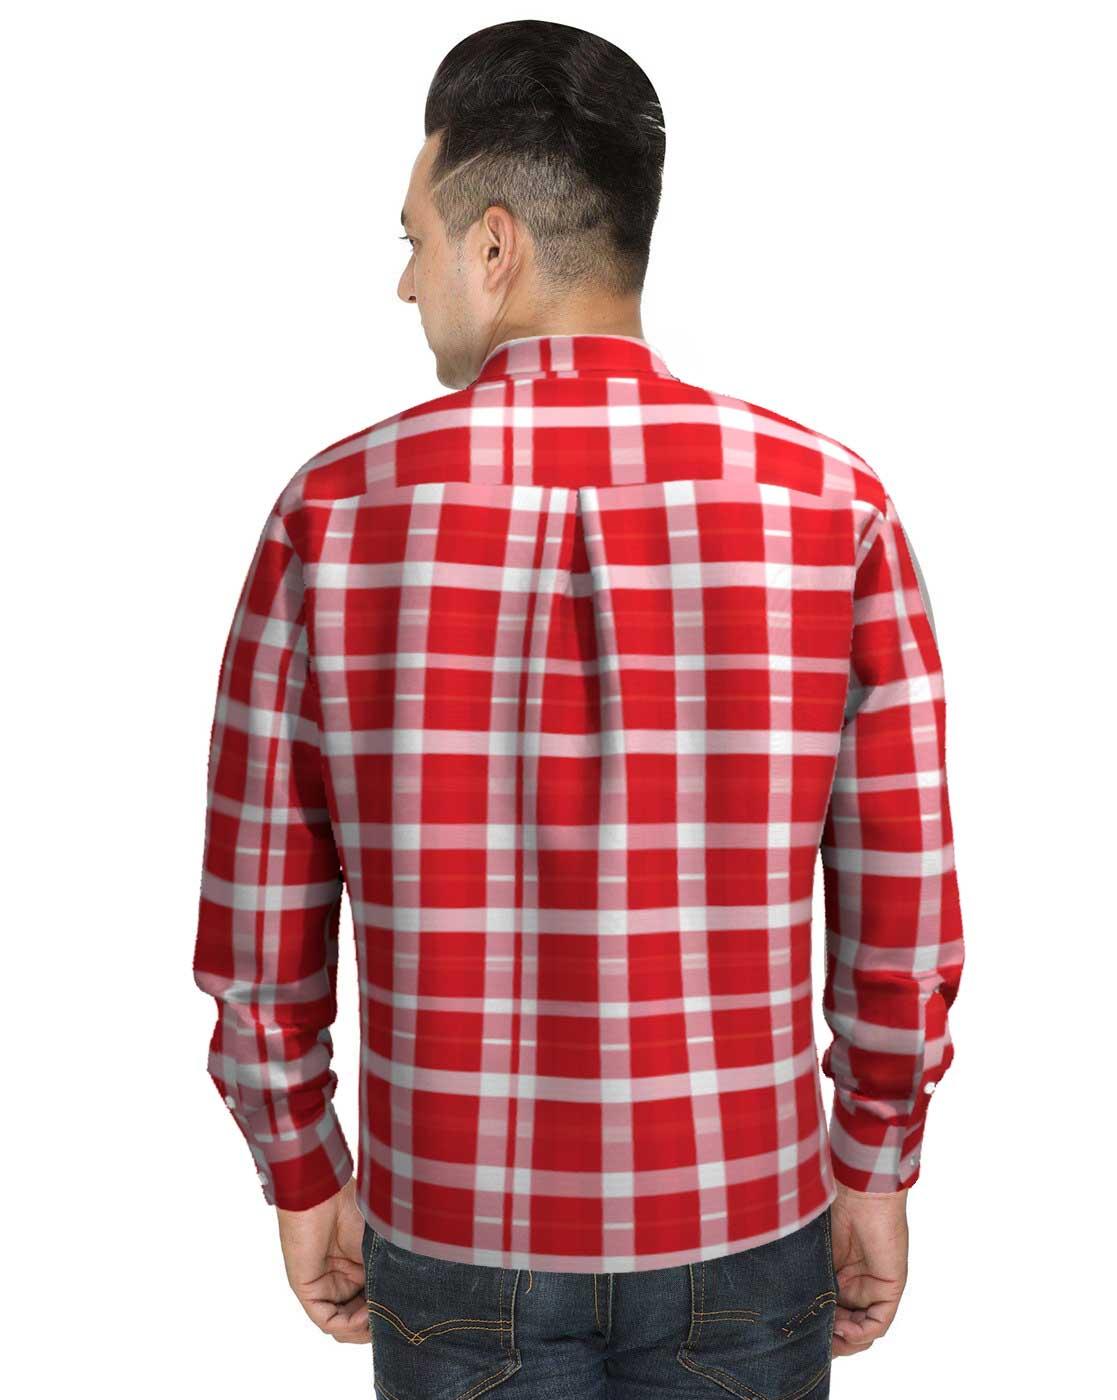
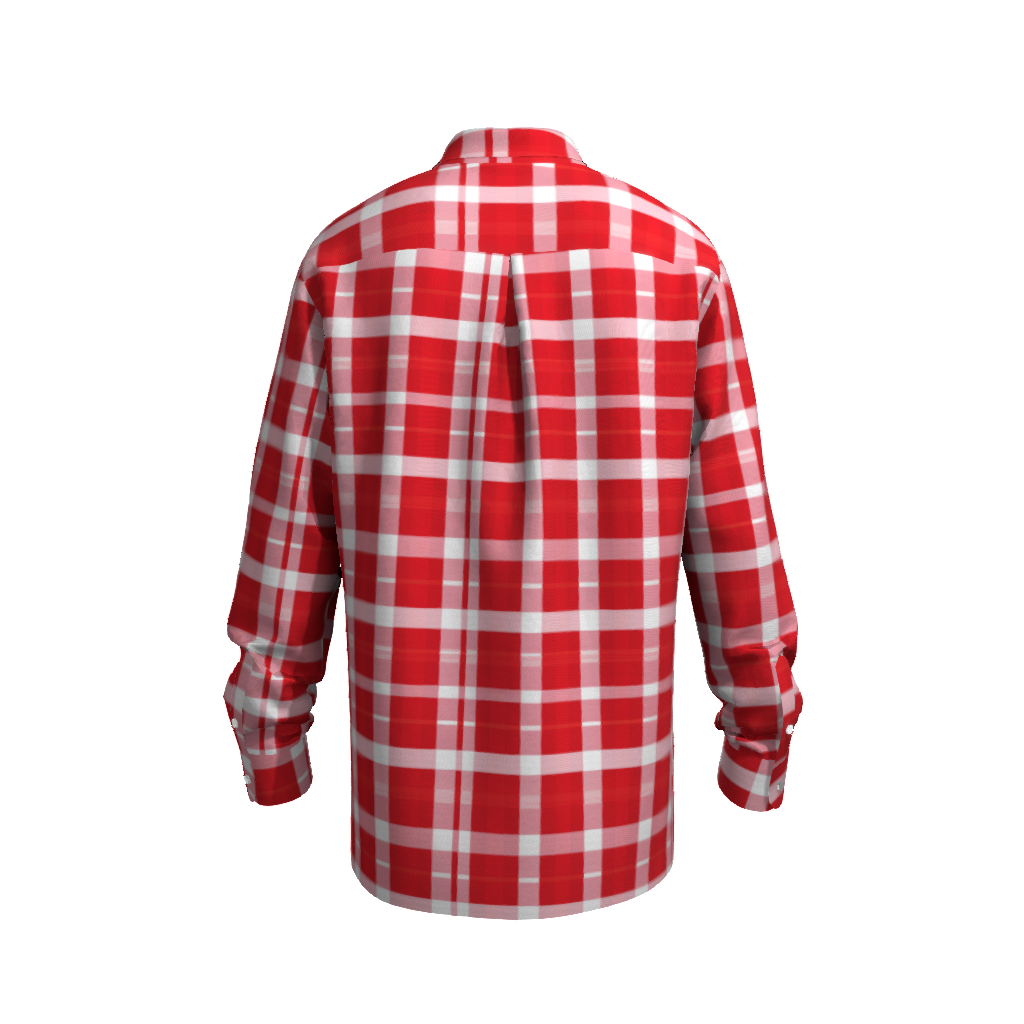
Clothing description: red white classic fit plaid button up tee